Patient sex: M
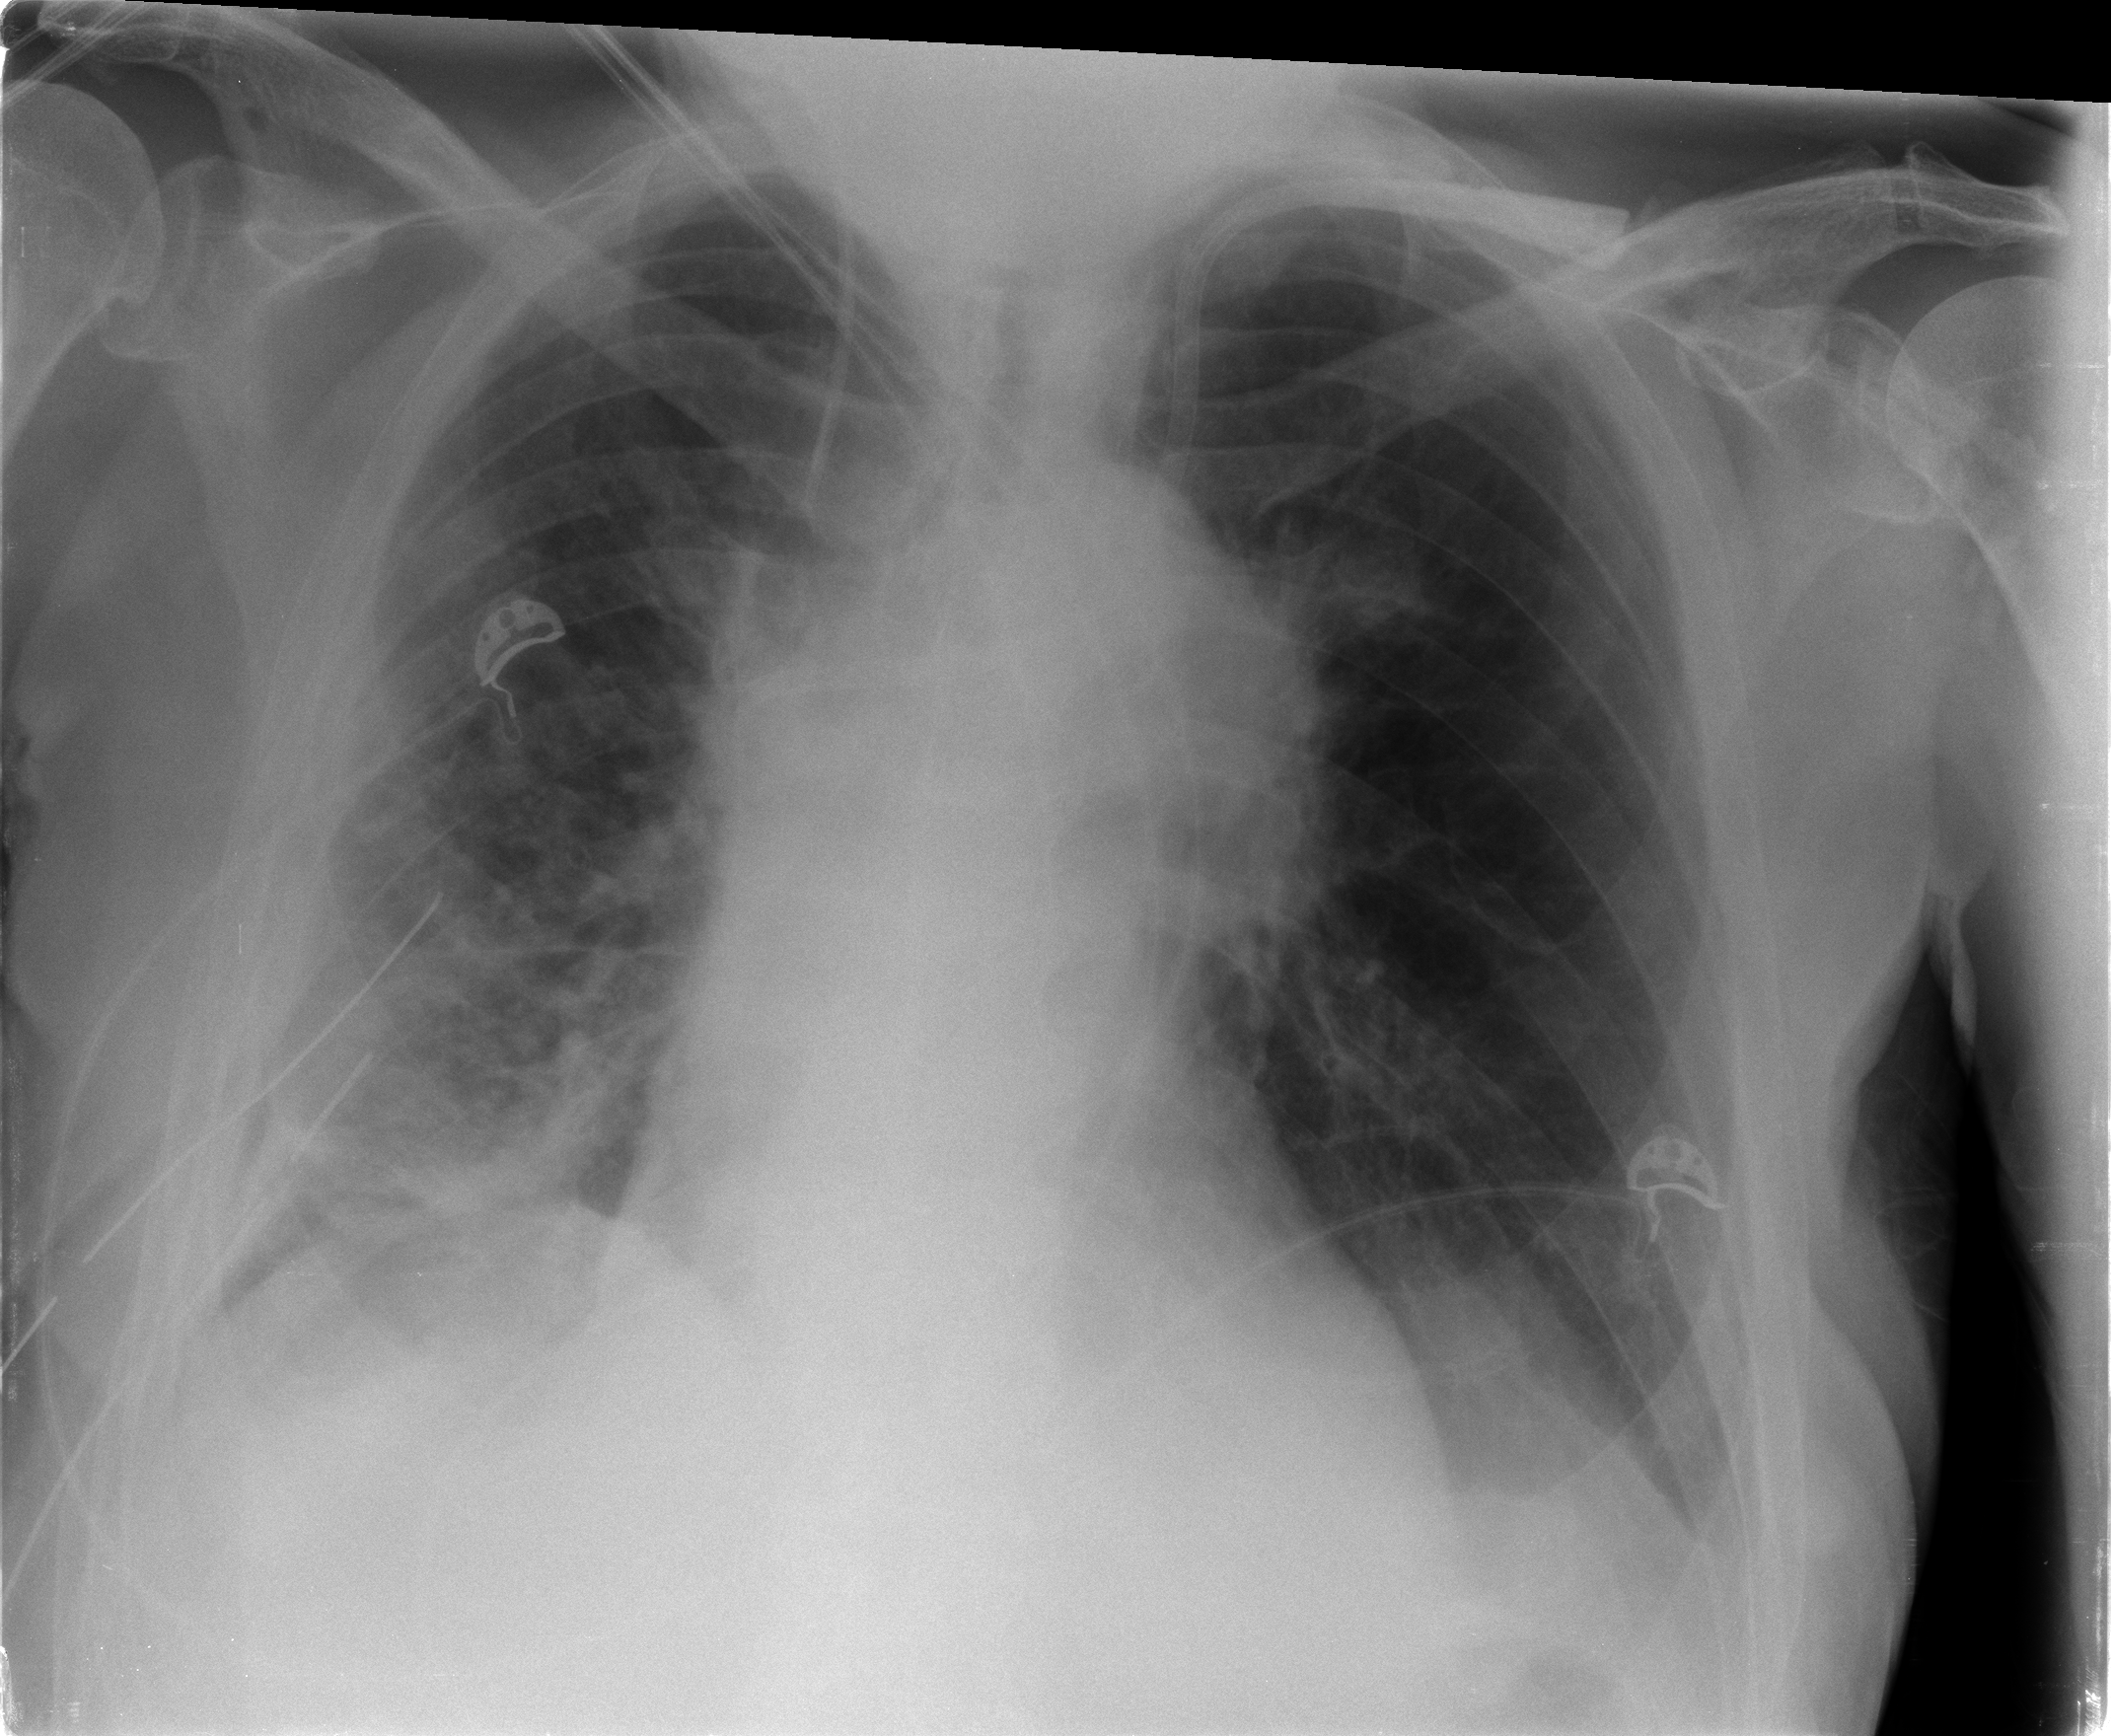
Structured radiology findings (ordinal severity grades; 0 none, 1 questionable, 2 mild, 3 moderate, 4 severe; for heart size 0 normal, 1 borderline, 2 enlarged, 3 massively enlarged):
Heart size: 2
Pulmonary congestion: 0
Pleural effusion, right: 0
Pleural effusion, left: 0
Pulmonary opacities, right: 2
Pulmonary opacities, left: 0
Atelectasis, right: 2
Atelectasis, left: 0